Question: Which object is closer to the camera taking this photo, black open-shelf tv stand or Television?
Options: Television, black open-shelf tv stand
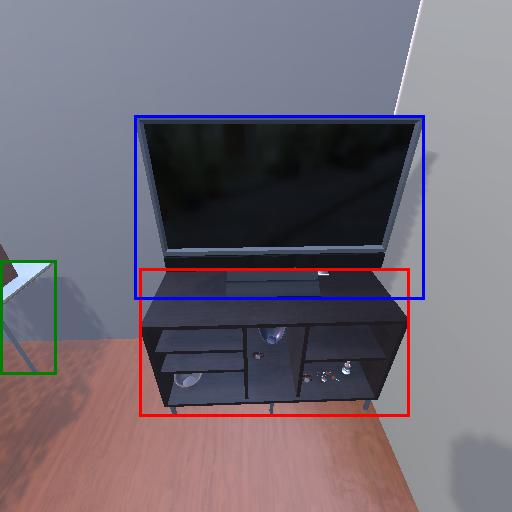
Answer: Television